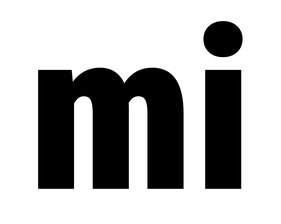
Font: Roboto_Condensed_Black